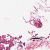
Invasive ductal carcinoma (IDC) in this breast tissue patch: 0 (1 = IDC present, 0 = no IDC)